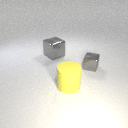
small gray metal cube in front of large gray metal cube